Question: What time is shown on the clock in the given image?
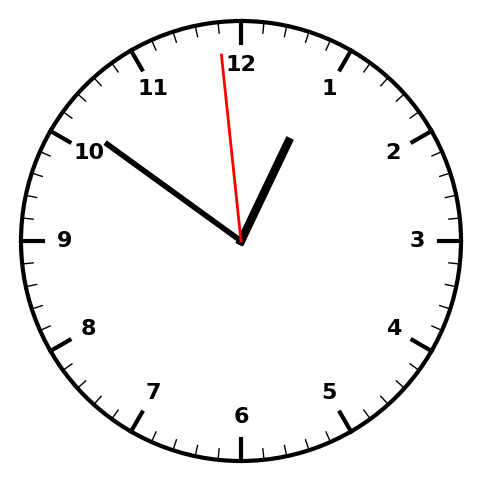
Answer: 12:50:59